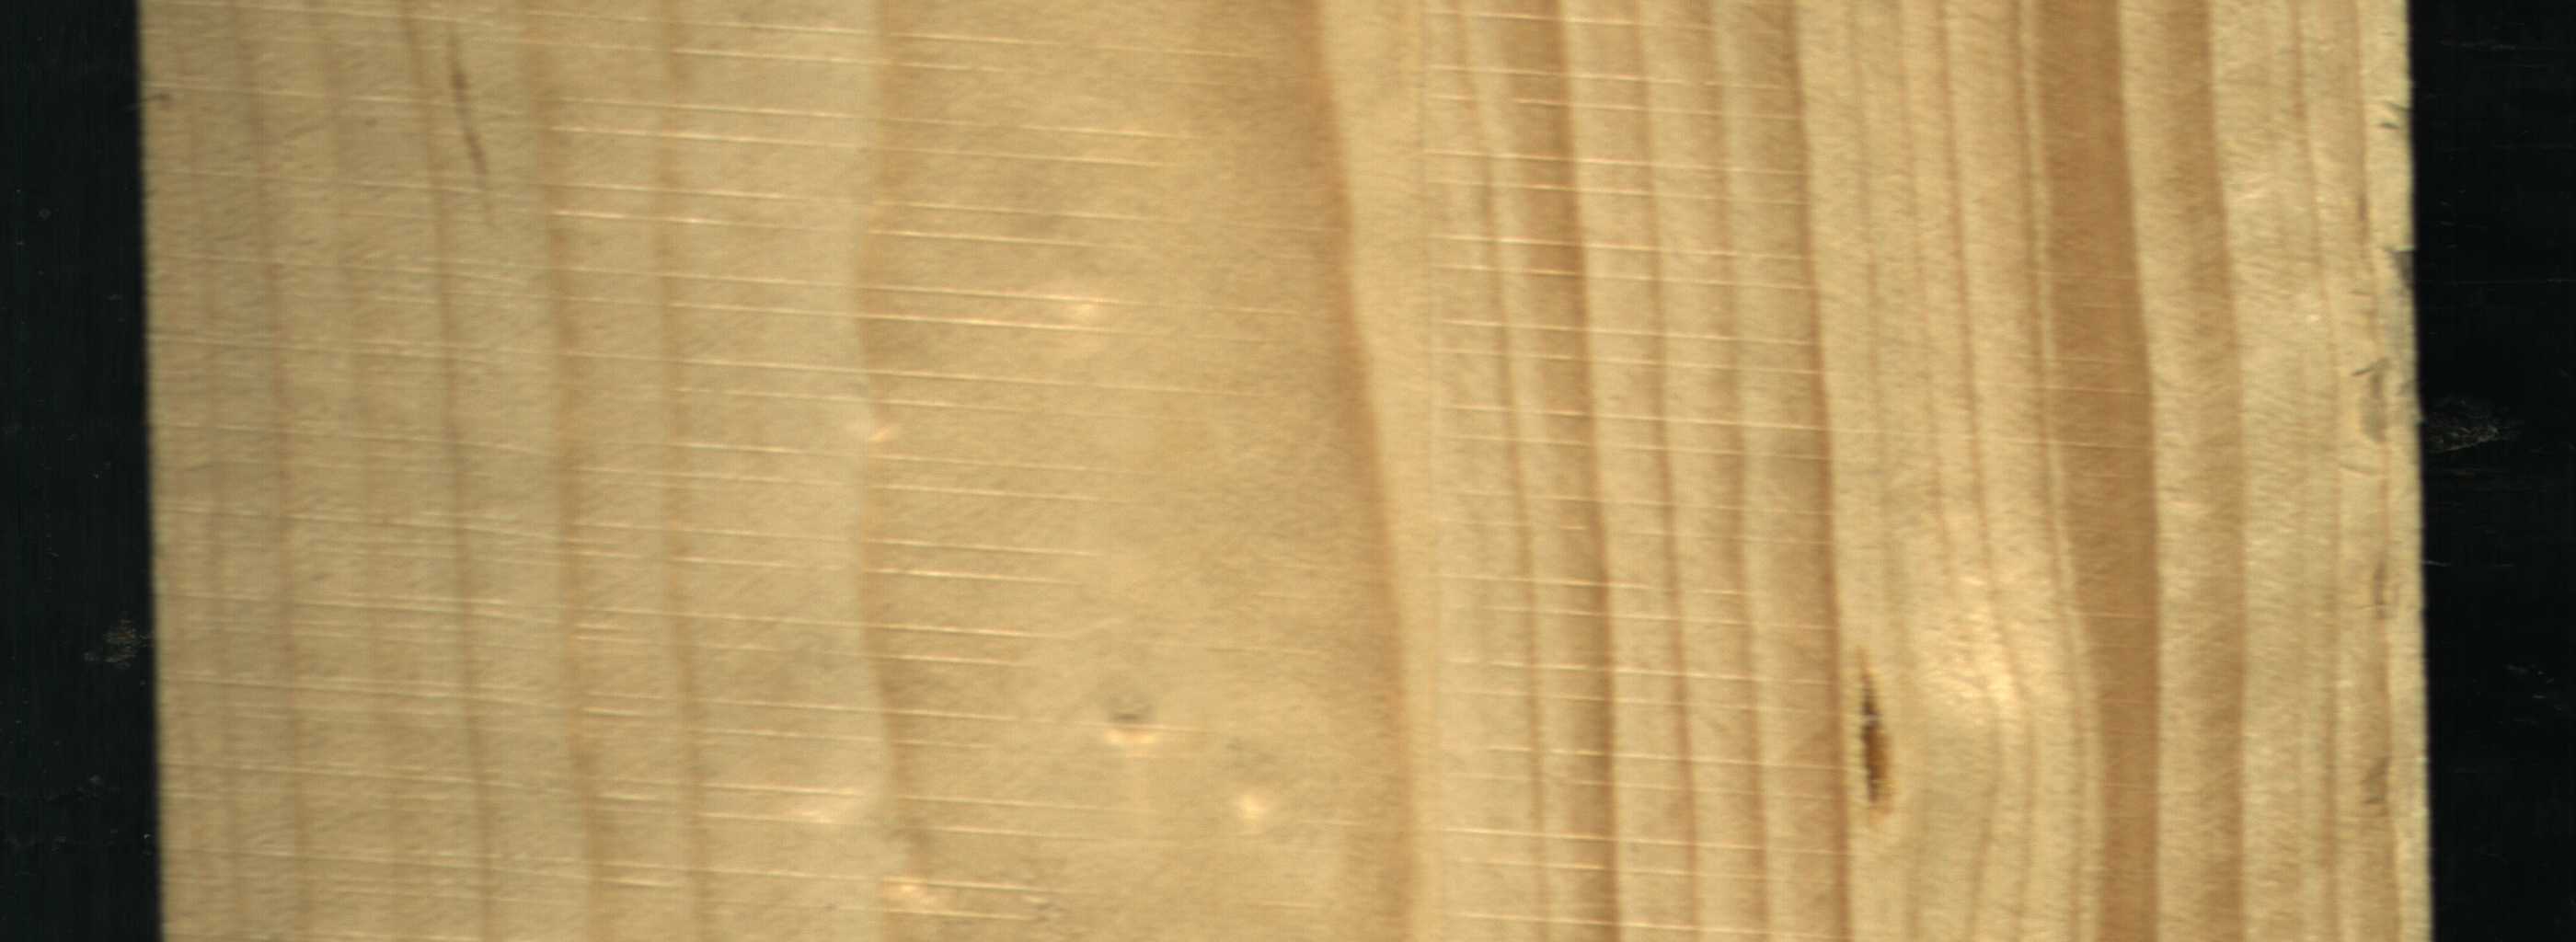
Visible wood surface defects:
resin